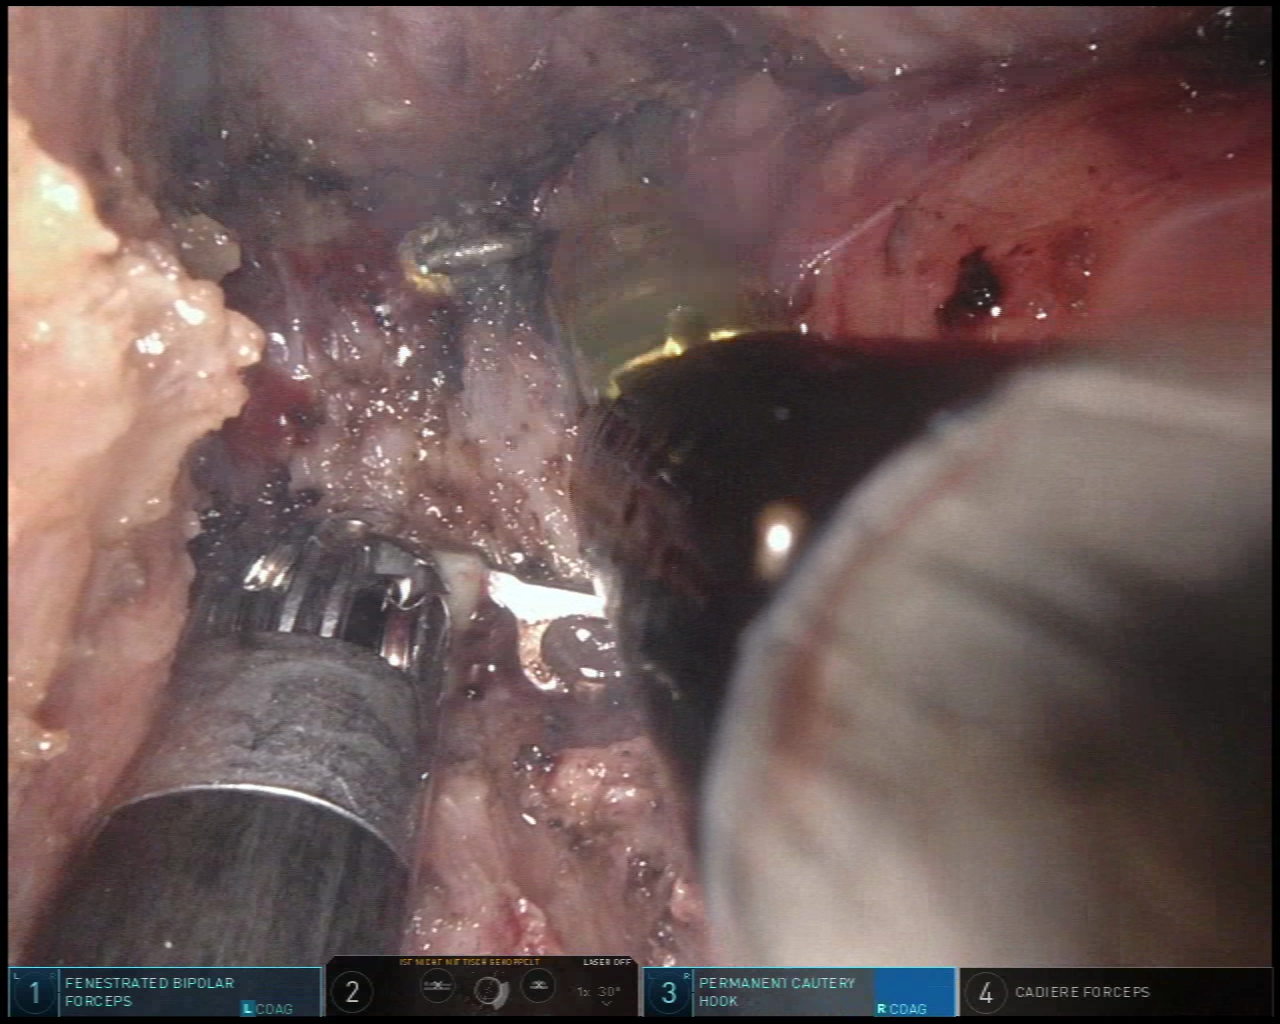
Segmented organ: vesicular_glands
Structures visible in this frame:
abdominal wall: no
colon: no
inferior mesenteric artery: no
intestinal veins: no
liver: no
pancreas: no
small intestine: no
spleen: no
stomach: no
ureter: no
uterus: no
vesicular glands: yes